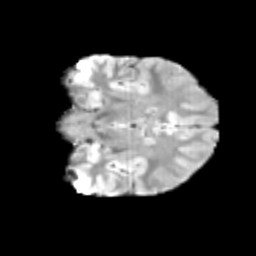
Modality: T2w
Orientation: coronal
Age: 13
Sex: male
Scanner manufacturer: siemens
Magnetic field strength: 3 T
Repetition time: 3.8 s
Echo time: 0.07 s